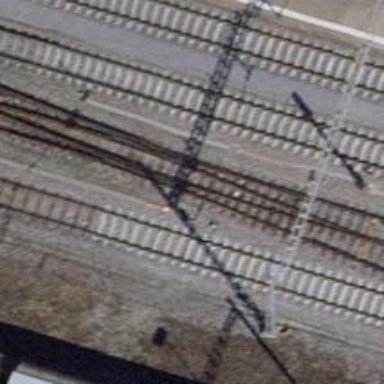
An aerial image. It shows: Railway switch.